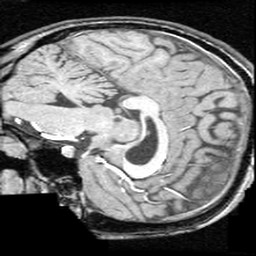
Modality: T1w
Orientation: sagittal
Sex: female
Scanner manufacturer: ge
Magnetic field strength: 1.5 T
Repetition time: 21 s
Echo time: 0.008 s